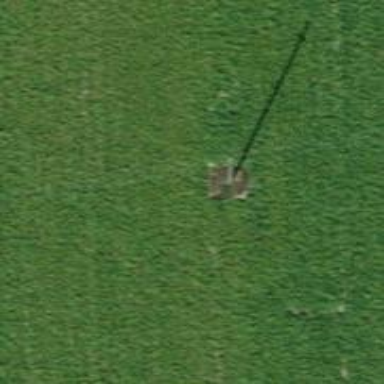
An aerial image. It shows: Minor power line.